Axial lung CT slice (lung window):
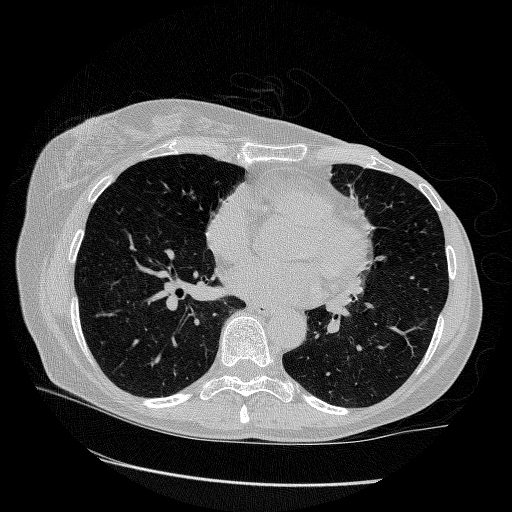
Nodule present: no